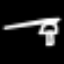
Label: mushroom